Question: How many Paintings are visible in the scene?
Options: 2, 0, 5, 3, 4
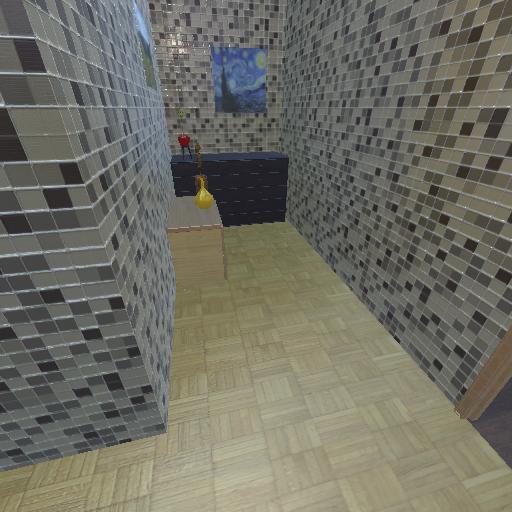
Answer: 2